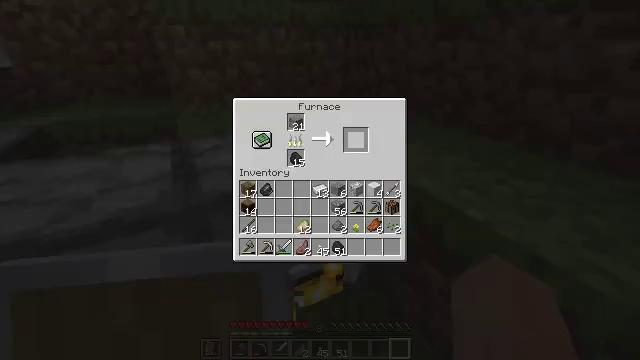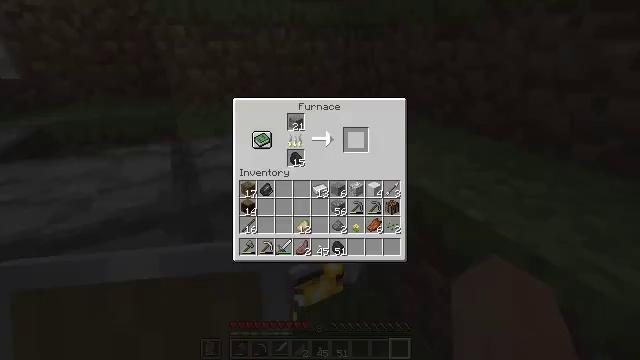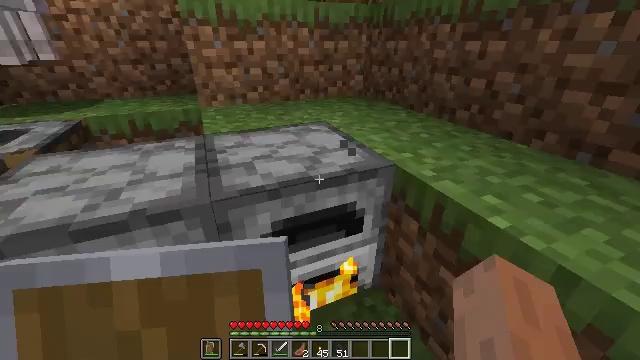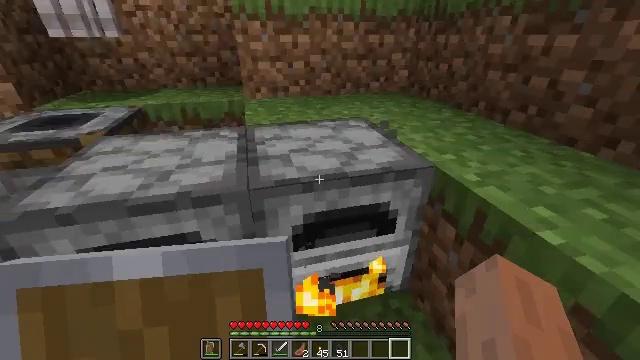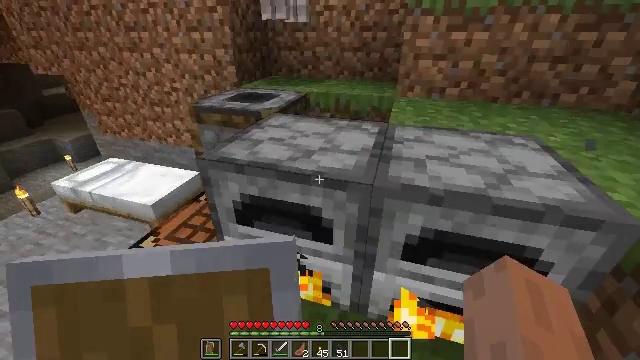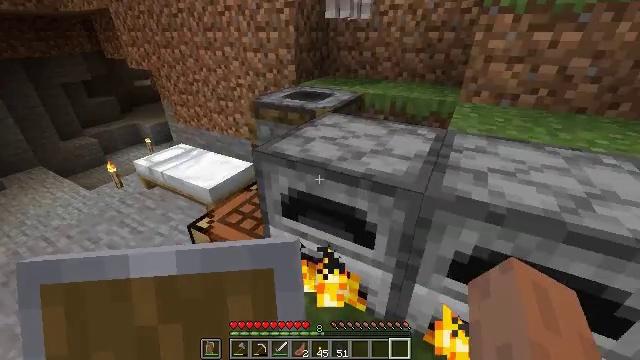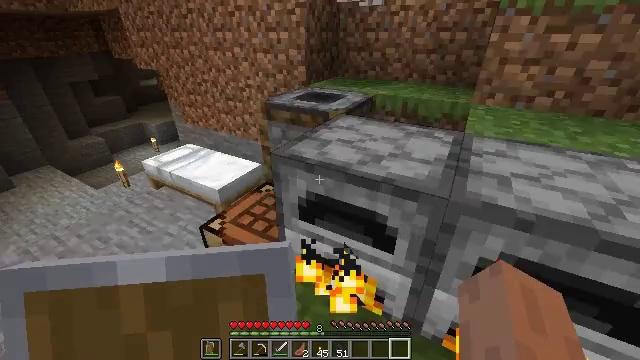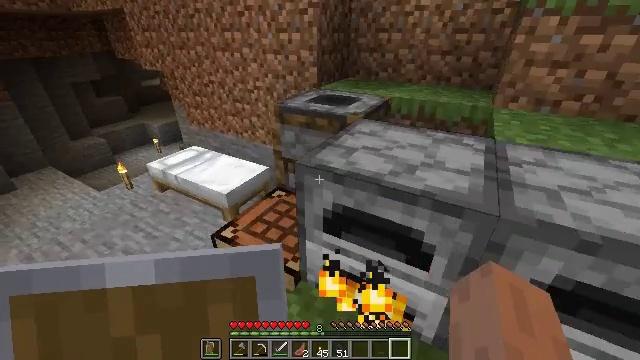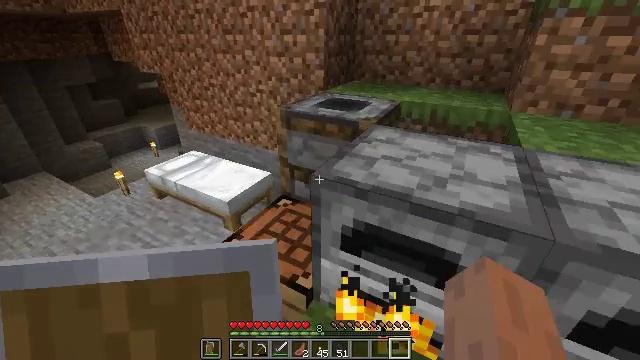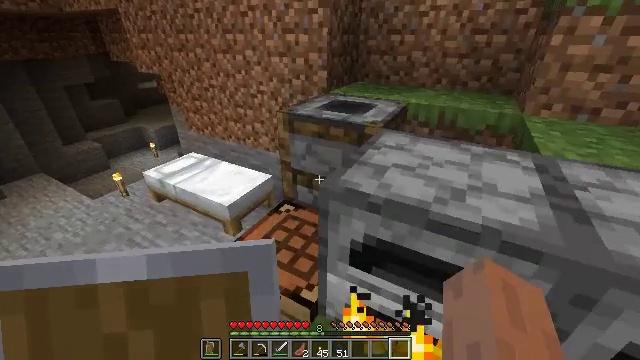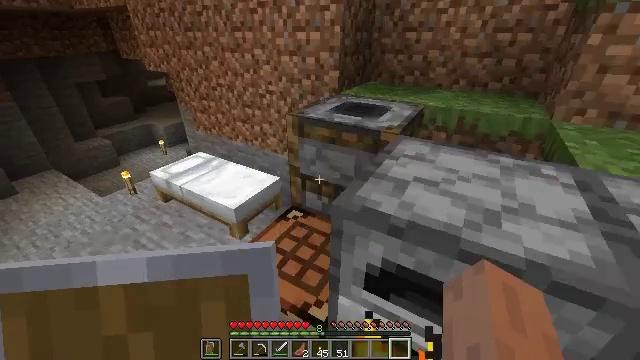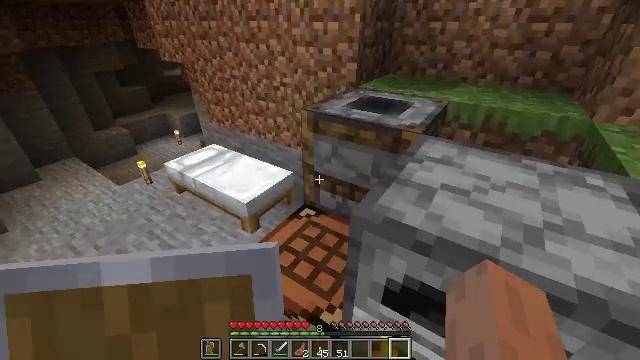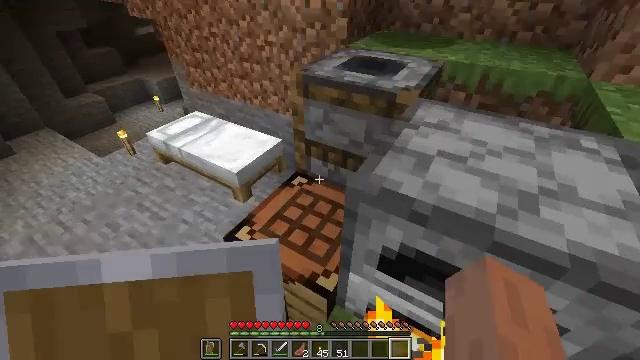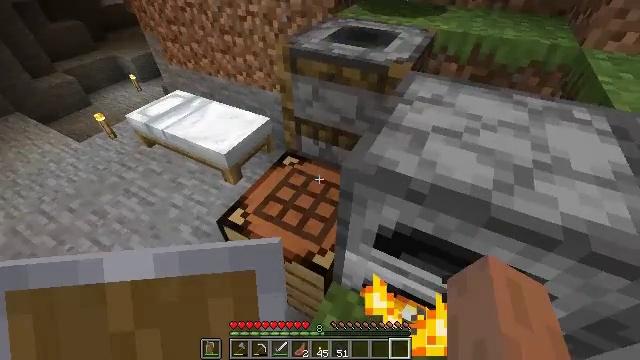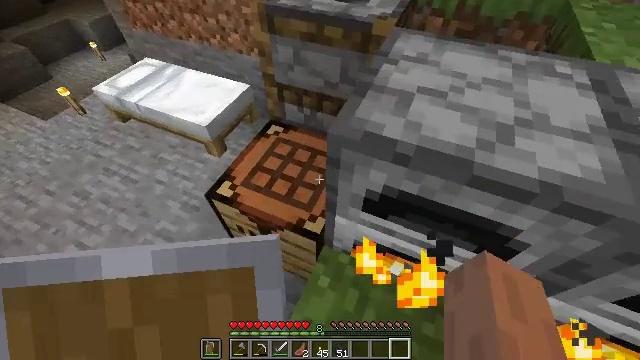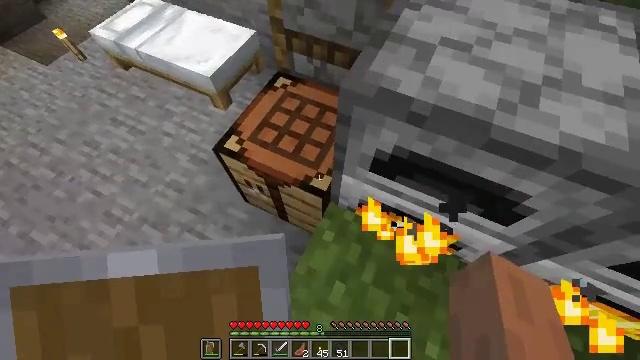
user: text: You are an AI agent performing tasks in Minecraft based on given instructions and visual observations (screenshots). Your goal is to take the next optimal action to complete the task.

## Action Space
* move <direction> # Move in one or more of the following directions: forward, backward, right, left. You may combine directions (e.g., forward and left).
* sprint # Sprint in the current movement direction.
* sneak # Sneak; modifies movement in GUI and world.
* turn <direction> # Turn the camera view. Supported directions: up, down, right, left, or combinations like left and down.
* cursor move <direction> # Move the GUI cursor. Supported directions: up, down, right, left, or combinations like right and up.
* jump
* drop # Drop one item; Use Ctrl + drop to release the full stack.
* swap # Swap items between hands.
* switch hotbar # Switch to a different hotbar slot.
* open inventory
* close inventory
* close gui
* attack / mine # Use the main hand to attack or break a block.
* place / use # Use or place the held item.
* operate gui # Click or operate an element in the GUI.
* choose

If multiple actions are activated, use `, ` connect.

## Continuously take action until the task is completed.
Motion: motion action
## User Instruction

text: Craft an iron chestplate using the necessary iron ingots.
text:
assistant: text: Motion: sneak, open gui
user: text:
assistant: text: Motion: sneak, cursor move left
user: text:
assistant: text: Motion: turn left and down, close gui
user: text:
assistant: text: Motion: turn left, open inventory
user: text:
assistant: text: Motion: move left, turn left
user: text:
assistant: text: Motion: move forward and move left
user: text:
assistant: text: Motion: move forward and move left
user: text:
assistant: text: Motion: move forward
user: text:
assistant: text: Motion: move forward
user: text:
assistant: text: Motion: turn left
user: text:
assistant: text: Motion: turn left and down
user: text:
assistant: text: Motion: turn right and down
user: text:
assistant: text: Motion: turn right and down
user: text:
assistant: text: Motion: turn right and down
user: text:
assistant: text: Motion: turn left and down
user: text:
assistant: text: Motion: no_op
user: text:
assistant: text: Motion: use / place
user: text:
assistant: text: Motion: use / place
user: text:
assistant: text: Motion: use / place
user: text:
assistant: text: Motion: no_op
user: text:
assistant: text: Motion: no_op
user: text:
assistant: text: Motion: no_op
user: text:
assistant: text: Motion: no_op
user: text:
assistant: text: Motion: cursor move right and down
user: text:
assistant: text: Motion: cursor move down
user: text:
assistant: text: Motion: cursor move left and down
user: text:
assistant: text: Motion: no_op
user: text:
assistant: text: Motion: no_op
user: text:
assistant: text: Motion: cursor move up
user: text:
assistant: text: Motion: cursor move up